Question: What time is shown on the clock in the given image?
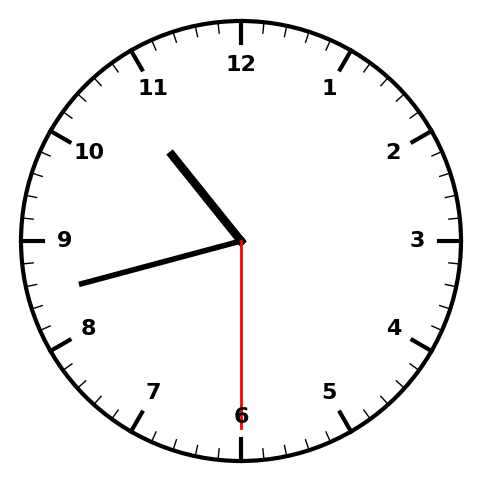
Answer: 10:42:30